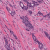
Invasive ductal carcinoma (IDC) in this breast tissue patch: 1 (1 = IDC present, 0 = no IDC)